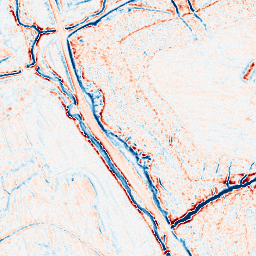
Category: edge_preserving
Decomposition family: bilateral
Decomposition parameters: d: 9
sigma_color: 75
sigma_space: 100
Upsampling method: bicubic
Upsampling parameters: scale: 4
Upsampling scale: 4